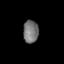
Tissue: skin
Cell type: Epithelial cells
Senescence score: 0.256
Nuclear area (px): 341
Mean DAPI intensity: 116.56